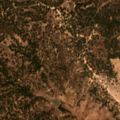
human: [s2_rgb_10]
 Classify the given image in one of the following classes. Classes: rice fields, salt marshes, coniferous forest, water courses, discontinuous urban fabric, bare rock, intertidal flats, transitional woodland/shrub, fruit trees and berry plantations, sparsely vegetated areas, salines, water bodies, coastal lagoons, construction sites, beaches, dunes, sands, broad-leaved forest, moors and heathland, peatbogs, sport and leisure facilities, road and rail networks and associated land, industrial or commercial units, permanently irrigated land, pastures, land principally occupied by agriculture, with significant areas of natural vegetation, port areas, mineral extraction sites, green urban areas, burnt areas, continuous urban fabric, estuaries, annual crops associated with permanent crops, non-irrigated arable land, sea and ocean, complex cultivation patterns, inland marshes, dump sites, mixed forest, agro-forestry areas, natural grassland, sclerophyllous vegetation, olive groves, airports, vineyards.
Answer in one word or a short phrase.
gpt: pastures, broad-leaved forest